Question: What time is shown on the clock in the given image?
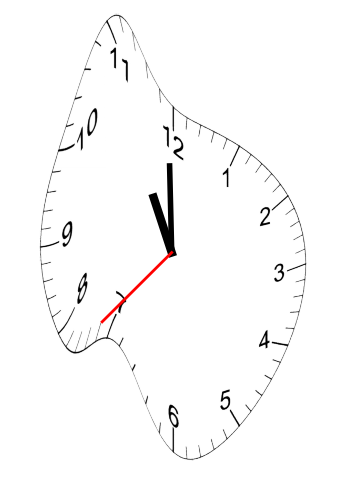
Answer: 10:59:37